Question: Hi I create button programmatically and I connect my button to another view, but I got segue problem
that I should use prepareForSegue method for storyboard but I don't know how there ar esome sample to the internet but I will get error when I used that sample, would you please help me
Thanks in advance!
here is my code
'''
UIButton * button = [UIButton buttonWithType:UIButtonTypeCustom];
button.backgroundColor=[UIColor colorWithRed: 201.0/255.0 green: 201.0/255.0 blue:201.0/255.0 alpha: 1.0];
button.tag = currentTag;
currentTag++;
[button.layer setBorderColor: [[UIColor blackColor] CGColor]];
[button.layer setBorderWidth: 1.0];
[button setTitle:[NSString stringWithFormat:@"%d",currentTag] forState:UIControlStateNormal];
button.frame = CGRectMake(80*x, 32*y, 80, 32);
[button addTarget:self action:@selector(buttonPressed:) forControlEvents:UIControlEventTouchUpInside];
[buttonView addSubview: button];
'''
'''
-(void)buttonPressed:(UIButton *)button
{
NSLog(@"button %u -- frame: %@", button.tag, NSStringFromCGRect(button.frame));
WeekView *crtObj=[[WeekView alloc]initWithNibName:@"WeekView" bundle:nil];
[self.navigationController pushViewController:crtObj animated:YES];
[crtObj release];
}
'''
'''
- (void)prepareForSegue:(UIStoryboardSegue *)segue sender:(id)sender
{
if ([[segue identifier] isEqualToString:@"WeekView"]) {
// Get reference to the destination view controller
WeekView *vc = [segue destinationViewController];
// Pass any objects to the view controller here, like...
[vc setMyObjectHere:object]; //// I don't know what should I write instead of object
}}
'''

'''
- (void)prepareForSegue:(UIStoryboardSegue *)segue sender:(id)sender
{
if ([[segue identifier] isEqualToString:@"WeekView"]) {
// Get reference to the destination view controller
// WeekView *vc = [segue destinationViewController];
// Pass any objects to the view controller here, like...
// [vc setMyObjectHere:object];
[segue.destinationViewController setTitle:@"WeekView"];
}}
'''
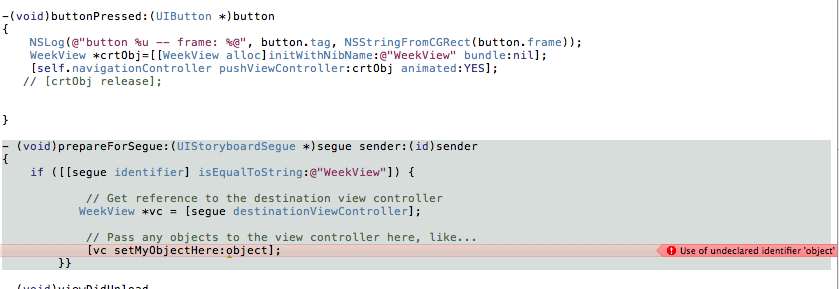
Answer: There are really two ways to push a view controller onto the navigation controller.
1. The old way, all in code. That is what you did. You can completely forget about segues at this point.
2. The new way: establish a Segue in Storyboard (push segue from one view controller to a new view controller, which you also define in Storyboard), give it an Identifier name and then use this code to push the view controller.
.
'''
[self performSegueWithIdentifier:myIdentifyer sender:self];
'''
where self is the view controller. Now you can do the customizations in 'prepareForSegue:'.